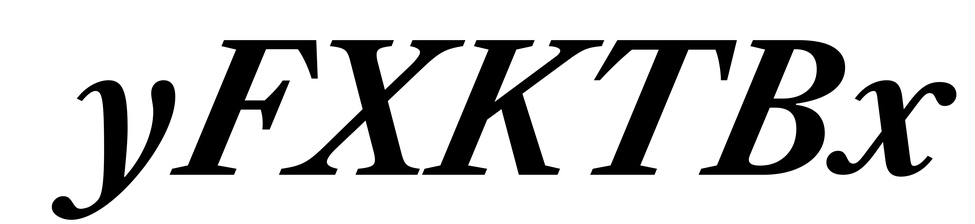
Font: LibreCaslonText-Italic_Bold_Italic